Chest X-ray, AP view. Patient: 6 years old, sex M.
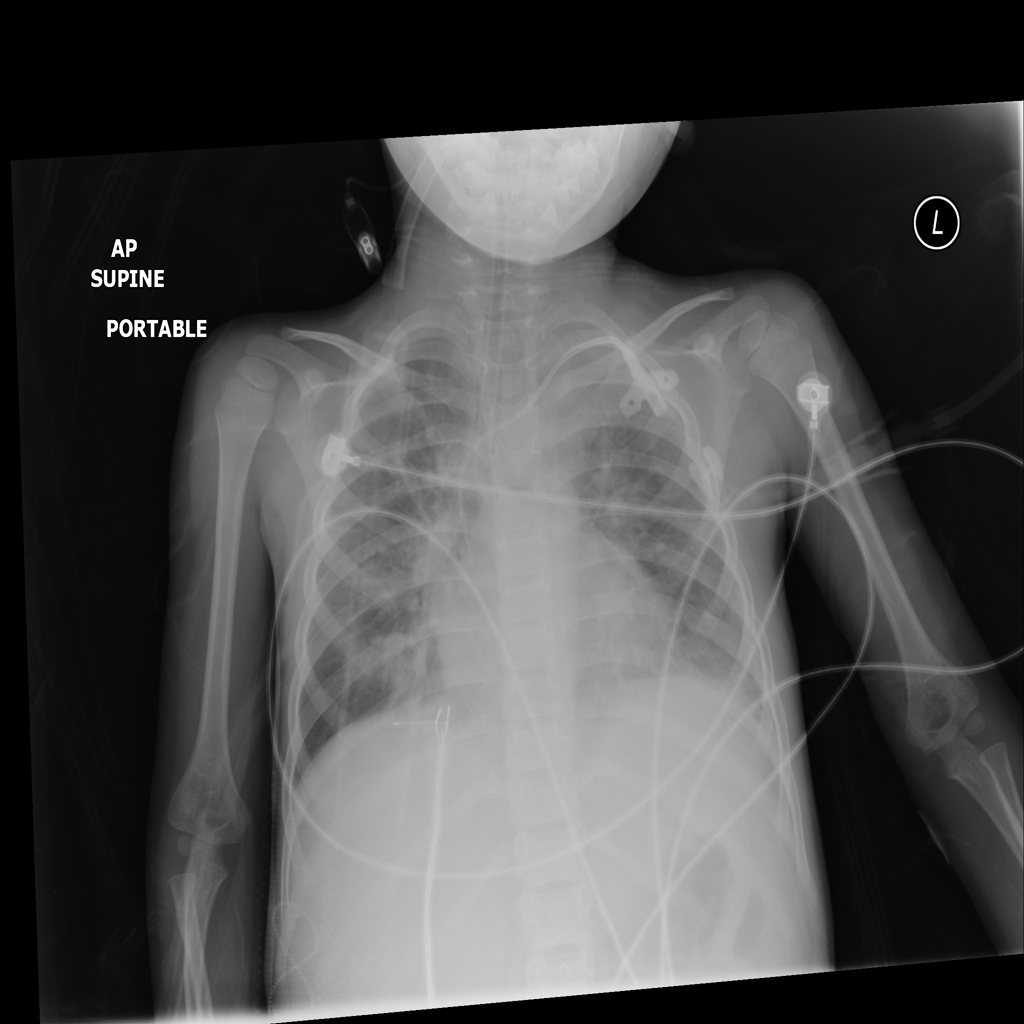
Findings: Atelectasis